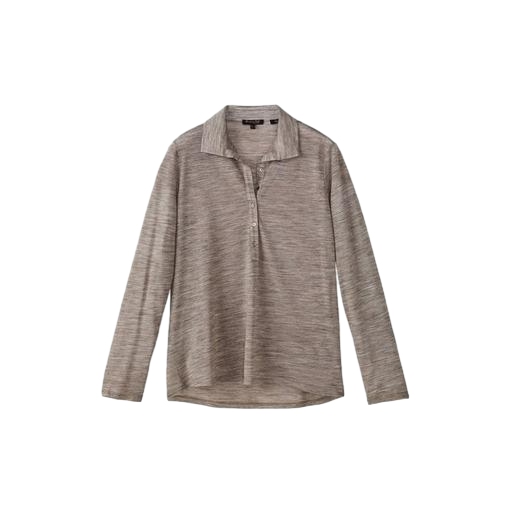
gray women's julie long sleeve polo shirt, brown long sleeved shirt, beige nic+zoe, white background